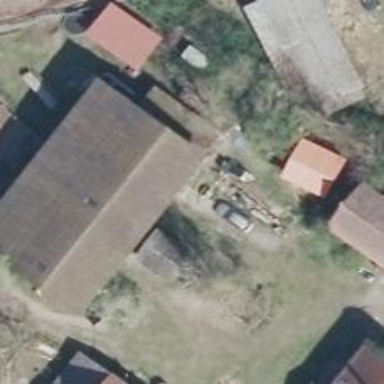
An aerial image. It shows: Farm auxiliary building.